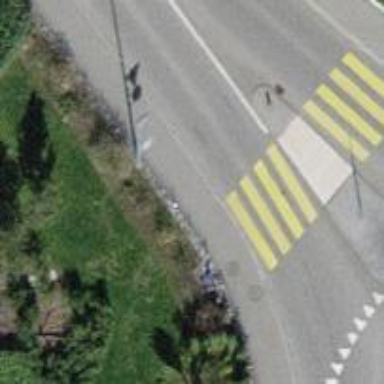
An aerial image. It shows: Sidewalk along the footway.